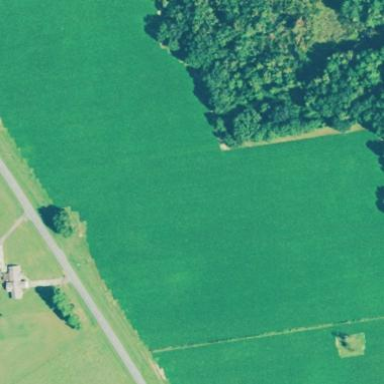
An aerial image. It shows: Farmland with grass crops.